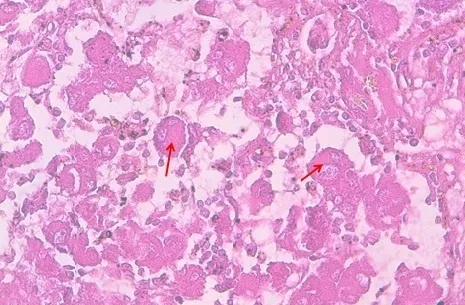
High-power magnification demonstrating histiocytic proliferation with intracytoplasmic lymphocytes (emperipolesis, arrows), Hematoxylin-eosin stain, original magnification x40.
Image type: pathology (h&e)